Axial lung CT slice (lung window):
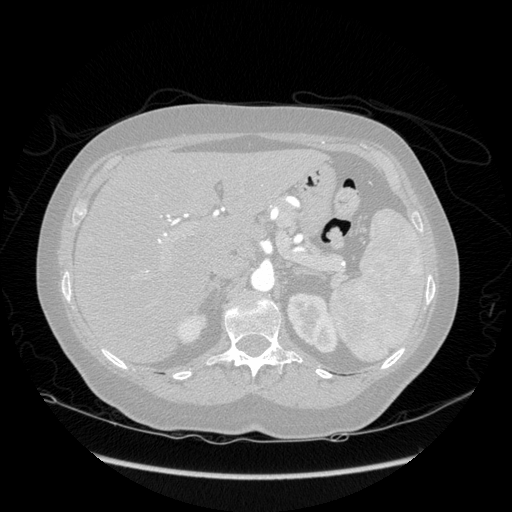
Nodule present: no